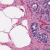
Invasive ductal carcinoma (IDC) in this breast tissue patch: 0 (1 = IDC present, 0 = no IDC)